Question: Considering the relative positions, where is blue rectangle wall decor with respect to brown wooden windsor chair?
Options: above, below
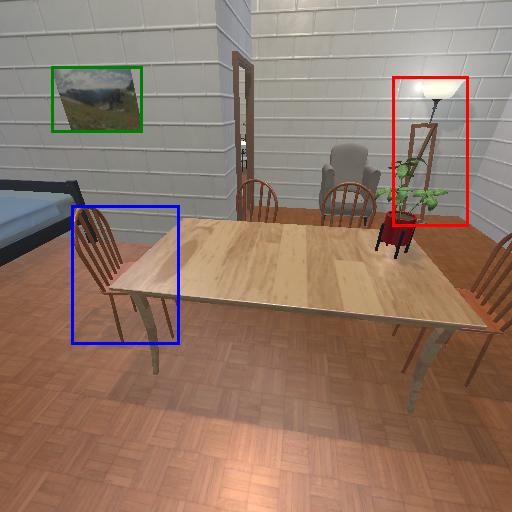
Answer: above